Aerial crown-view tile of a tropical tree (Barro Colorado Island, Panama), acquired 20250915:
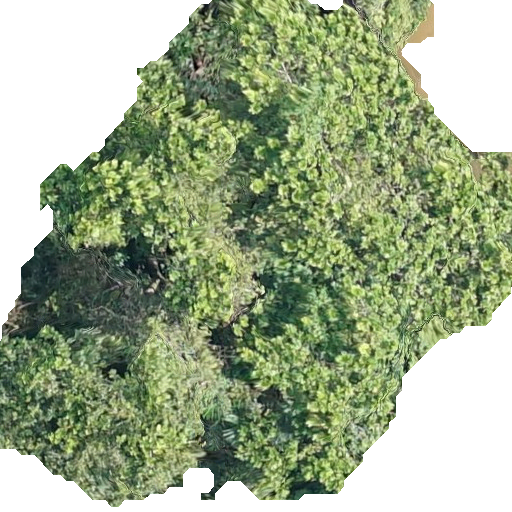
Species: Anacardium excelsum
GBIF accepted scientific name: Anacardium excelsum
Crown area: 278.447 m²